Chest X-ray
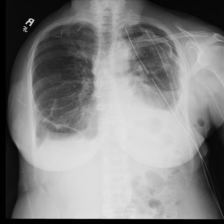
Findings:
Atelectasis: negative
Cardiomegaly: negative
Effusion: negative
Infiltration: negative
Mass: negative
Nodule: negative
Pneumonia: negative
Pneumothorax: positive
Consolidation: negative
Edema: negative
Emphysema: negative
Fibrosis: negative
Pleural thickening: negative
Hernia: negative